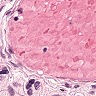
Metastatic tissue present: yes